Interaction volume radius: 10 \u00c5
Interaction volume height: 10 \u00c5
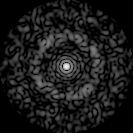
Disorder parameter: 0.8649